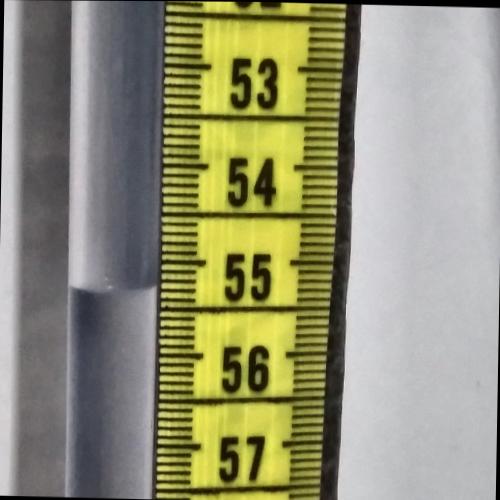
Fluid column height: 55.3 cm